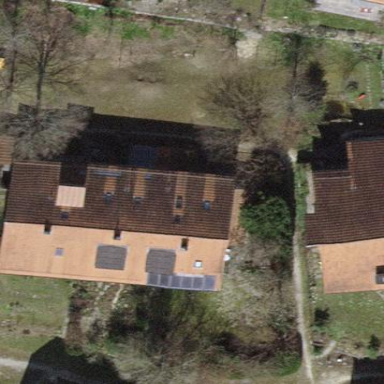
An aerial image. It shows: Building with tile roof.